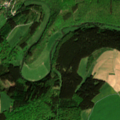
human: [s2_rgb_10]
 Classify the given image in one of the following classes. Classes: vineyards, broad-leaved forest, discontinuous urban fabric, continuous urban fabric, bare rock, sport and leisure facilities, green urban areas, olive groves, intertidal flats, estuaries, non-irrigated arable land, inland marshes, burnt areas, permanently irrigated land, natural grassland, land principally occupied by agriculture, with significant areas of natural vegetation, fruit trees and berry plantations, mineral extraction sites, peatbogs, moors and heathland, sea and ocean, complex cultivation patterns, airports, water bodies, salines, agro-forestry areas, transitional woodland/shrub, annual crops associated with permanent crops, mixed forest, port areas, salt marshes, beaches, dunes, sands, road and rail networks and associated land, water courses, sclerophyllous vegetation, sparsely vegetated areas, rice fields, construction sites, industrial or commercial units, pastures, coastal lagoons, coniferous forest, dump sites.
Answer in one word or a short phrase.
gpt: non-irrigated arable land, pastures, coniferous forest, mixed forest